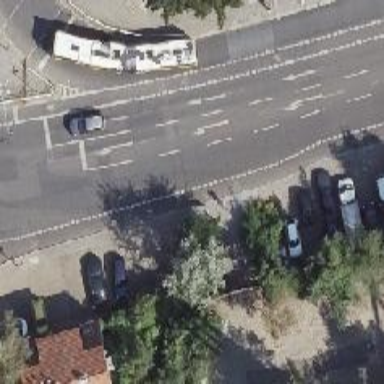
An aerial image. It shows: Tertiary road with asphalt surface and lane markings for cycle lanes on both sides.